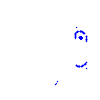
Particle: proton